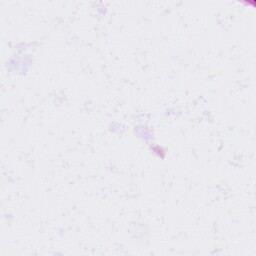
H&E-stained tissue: Lung